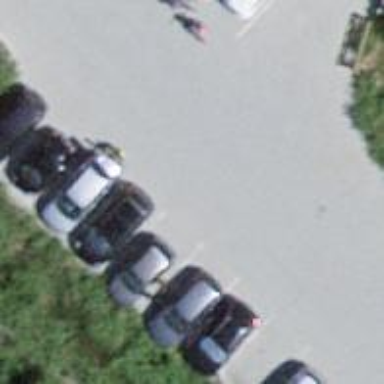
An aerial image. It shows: Road serving as parking aisle.